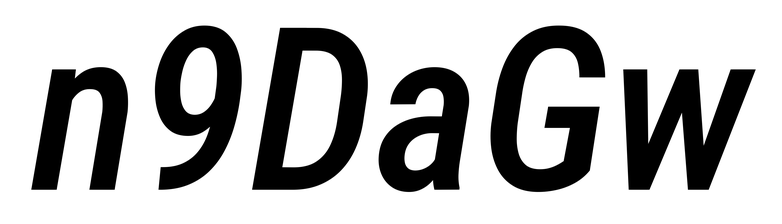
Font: Roboto-Italic_Condensed_Medium_Italic